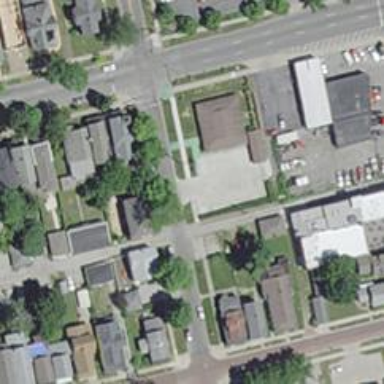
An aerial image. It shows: Alley classified as service road.